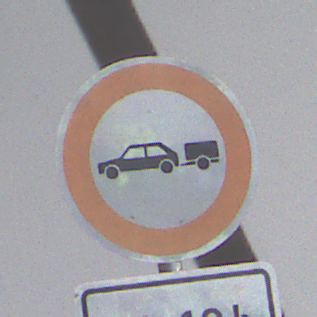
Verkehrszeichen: VerbotPersonenkraftwagenMitAnhaenger
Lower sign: ZeitangabenOhneBeschraenkungAufWochentage1
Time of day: MorningAfternoon
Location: Roofed (Urban)
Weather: PartlyCloudy
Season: NotSpecified
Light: Natural